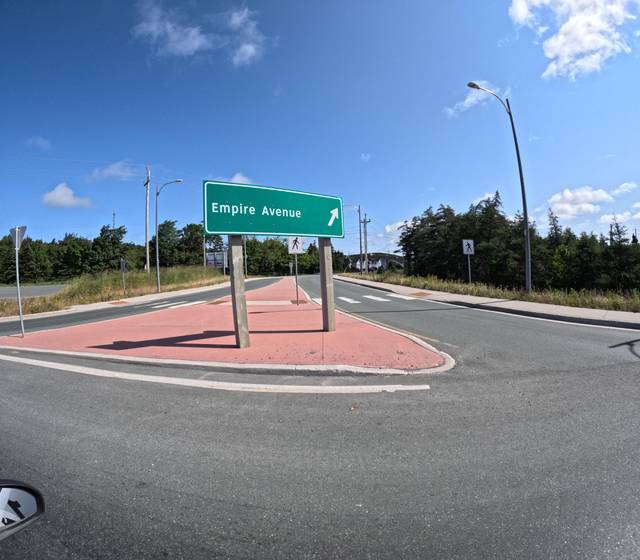
Region: Canada
Coordinates: 47.541, -52.766